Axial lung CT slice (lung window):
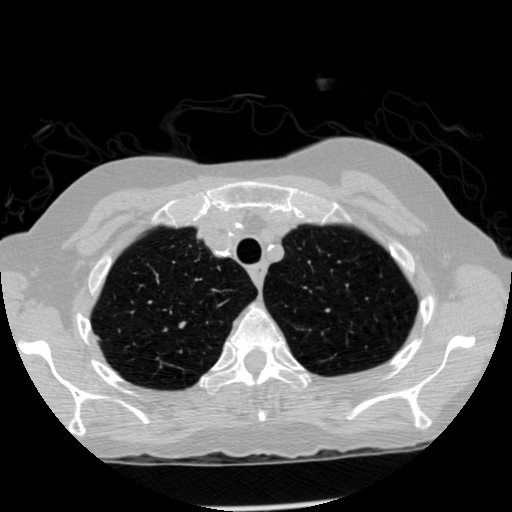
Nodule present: no